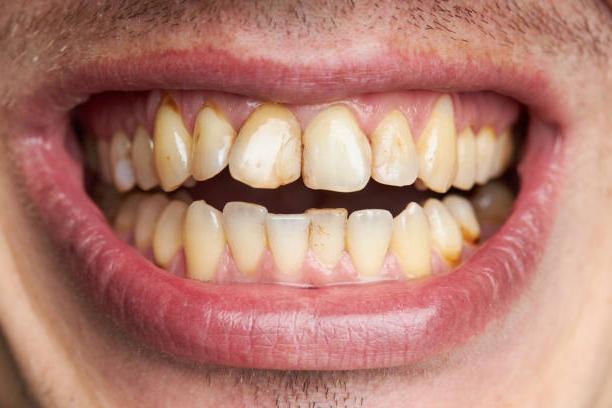
Condition: Calculus